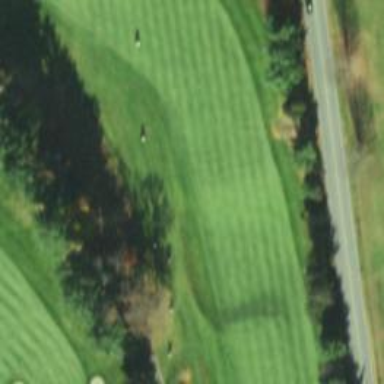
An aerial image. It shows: Rough area in golf course.